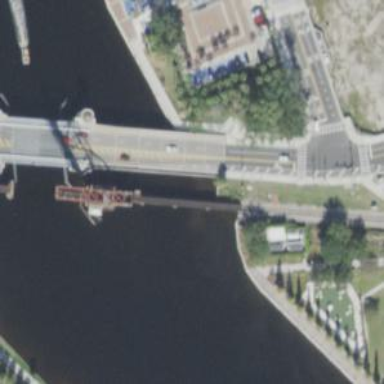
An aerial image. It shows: Tertiary road with asphalt surface crossing over drawbridge.